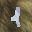
Label: 1